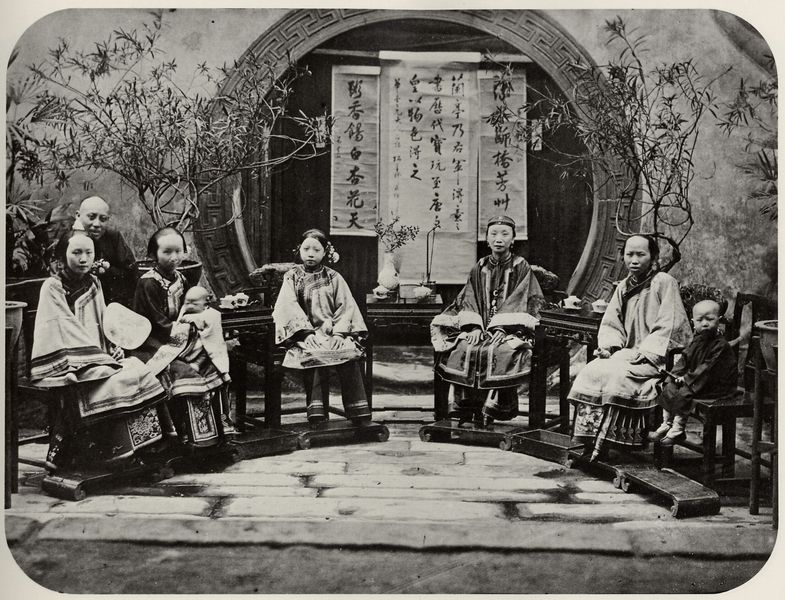
Titel: Chinesische Familie
Künstler: Chinesischer Photograph
Schlagwörter: baum, blätter, gruppe, mann, schatten, weiß, bäume, frauen, menschen, mädchen, sitzen, äste, frau, grau, hintergrund, kleider, licht, schwarz, stuhl, stühle, fächer, leute, muster, alt, gesichter, blicke, steine, gruppenporträt, portrait, porträt, erde, zweige, büsche, boden, gewand, haare, kostüm, sitzend, familie, familienporträt, kind, mutter, vater, pflanze, pflanzen, en face, kinder, kreis, oval, rund, vase, japan, schrift, bogen, schule, jungen, kahl, hof, baby, bank, runde, ernst, junge, japanisch, schriftzeichen, foto, fotografie, photographie, fugen, porträts, asien, schwarzweiss, text, asiatisch, mäntel, altar, kleinkind, photo, halbrund, rolle, tracht, chinesisch, china, grotte, bambus, schriftrolle, töchter, schrein, kleiner, mäander, säugling, bäuem, schriftrollen, kalligrafie, chinesen, asiaten, japaner, schirt, steine menschen, japener